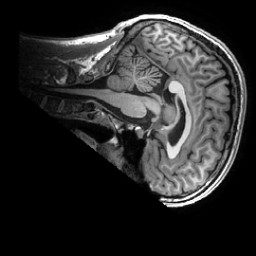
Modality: T1w
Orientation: sagittal
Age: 31
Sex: male
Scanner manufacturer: ge
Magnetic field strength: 3 T
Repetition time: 0.0073 s
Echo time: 0.003 s